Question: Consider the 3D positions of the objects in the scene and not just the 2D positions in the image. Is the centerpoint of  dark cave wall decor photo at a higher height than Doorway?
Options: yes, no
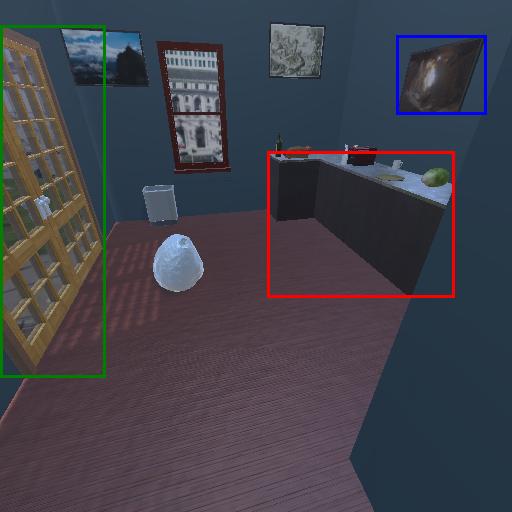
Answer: yes